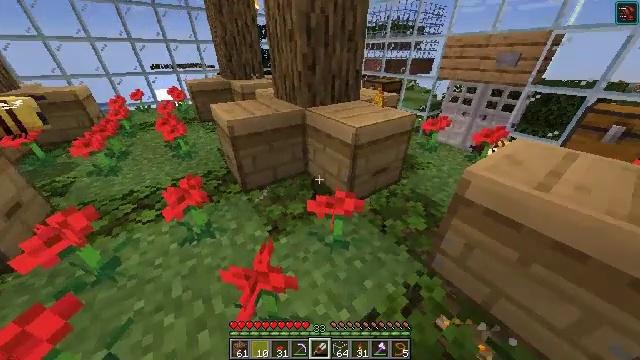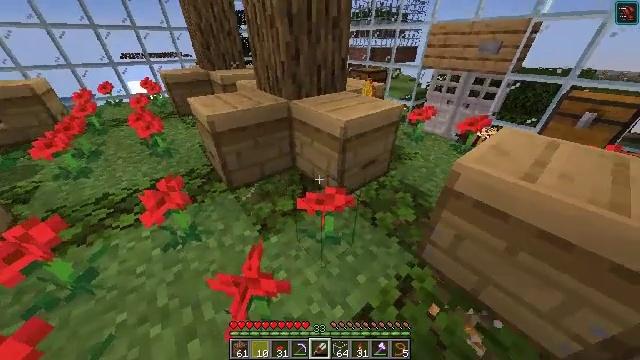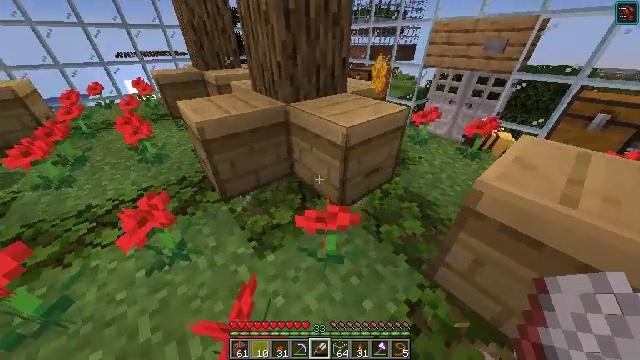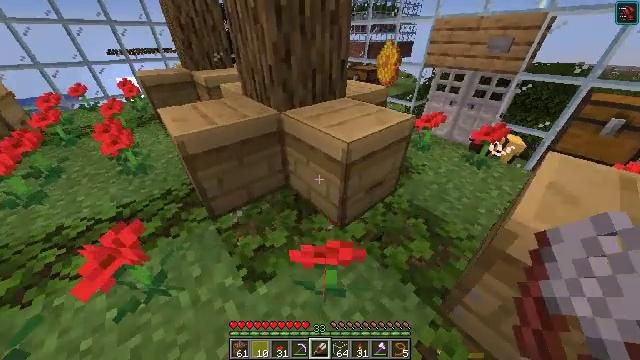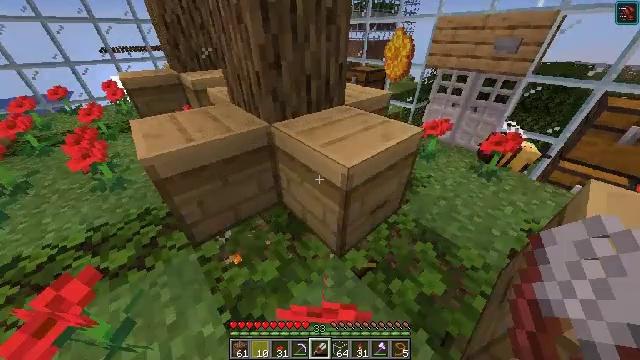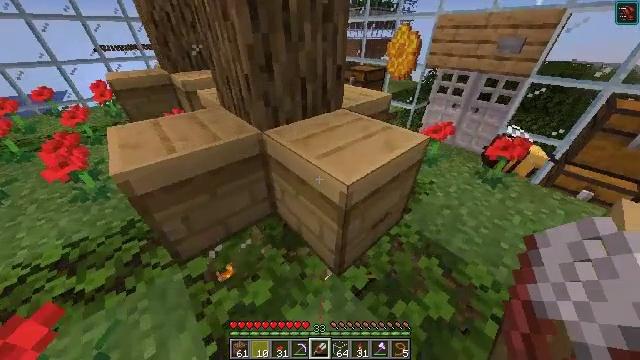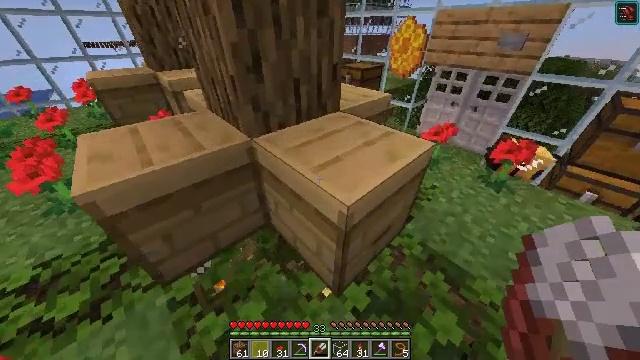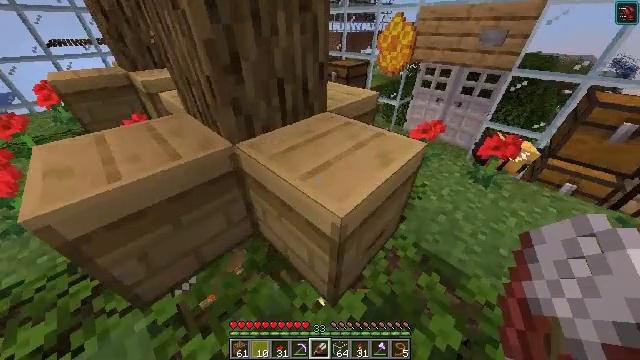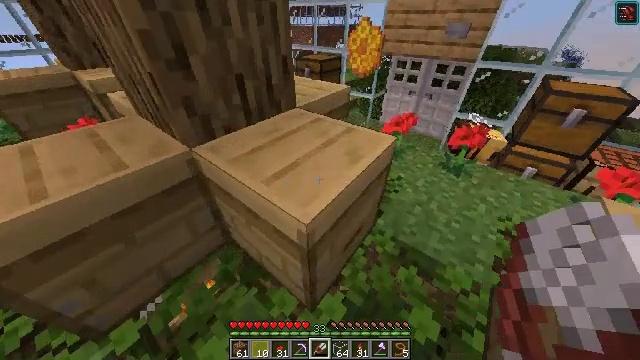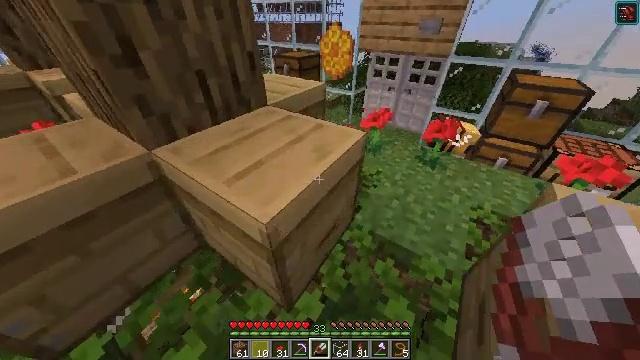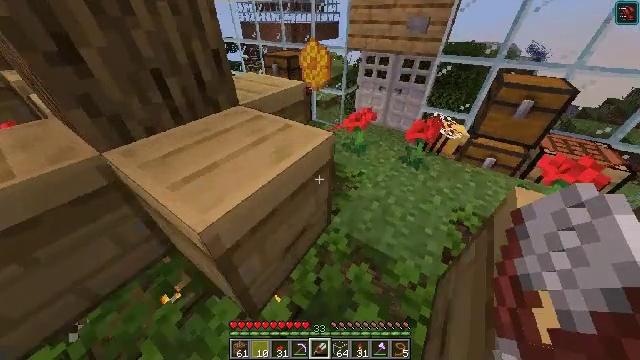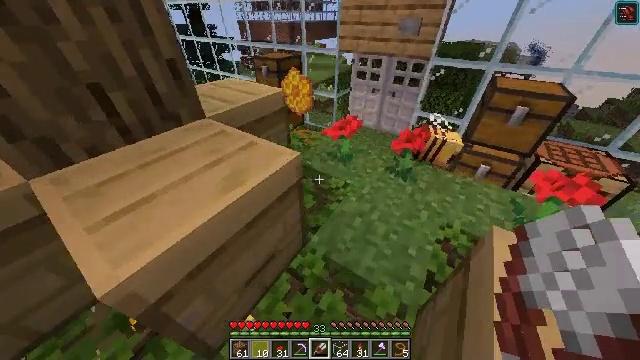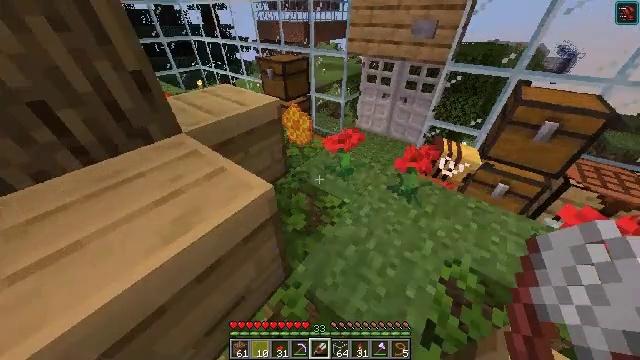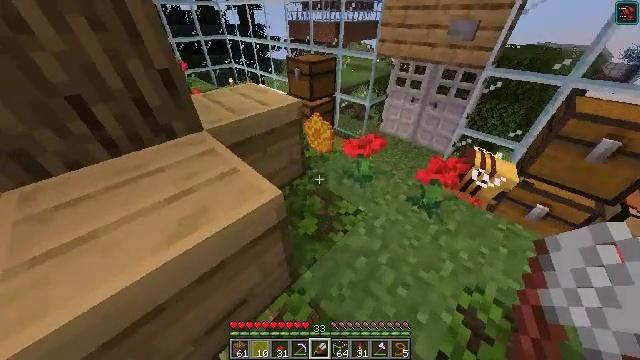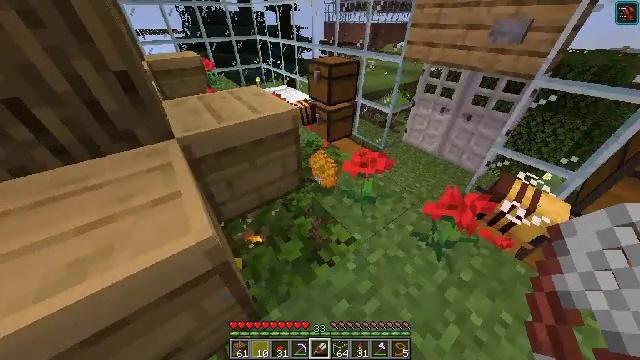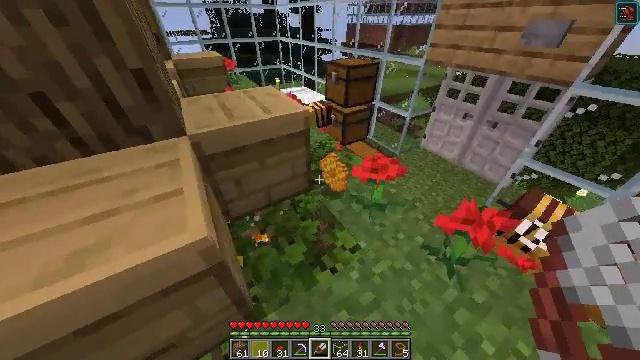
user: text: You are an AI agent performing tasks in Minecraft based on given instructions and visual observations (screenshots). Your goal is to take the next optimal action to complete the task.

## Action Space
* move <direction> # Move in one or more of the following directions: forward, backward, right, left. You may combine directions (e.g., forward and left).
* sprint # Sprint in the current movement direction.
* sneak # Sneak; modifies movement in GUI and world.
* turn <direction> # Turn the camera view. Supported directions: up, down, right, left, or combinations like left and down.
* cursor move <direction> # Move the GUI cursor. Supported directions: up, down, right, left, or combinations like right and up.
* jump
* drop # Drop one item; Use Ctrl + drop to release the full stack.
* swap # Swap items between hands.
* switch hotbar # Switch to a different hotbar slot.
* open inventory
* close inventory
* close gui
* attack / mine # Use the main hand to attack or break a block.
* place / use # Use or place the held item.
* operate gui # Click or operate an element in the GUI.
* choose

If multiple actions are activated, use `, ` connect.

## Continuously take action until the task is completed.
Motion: motion action
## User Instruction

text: Craft a honeycomb block by arranging honeycombs in the crafting grid.
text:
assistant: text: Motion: move forward, turn right and down
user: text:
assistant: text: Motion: move forward
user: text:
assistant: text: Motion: move forward
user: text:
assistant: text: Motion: move forward
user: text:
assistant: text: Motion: move forward
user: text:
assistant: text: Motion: turn right
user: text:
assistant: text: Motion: turn right
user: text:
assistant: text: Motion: move right, turn right and down
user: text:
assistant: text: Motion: move right, turn right
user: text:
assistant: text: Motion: move forward and move right
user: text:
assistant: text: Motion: move forward and move right
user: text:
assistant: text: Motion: move forward and move right, turn left
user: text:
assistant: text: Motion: move forward and move right, turn left
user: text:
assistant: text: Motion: move forward and move right, turn left
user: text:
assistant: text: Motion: move forward and move right, turn left
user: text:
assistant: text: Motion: move forward and move right, turn left
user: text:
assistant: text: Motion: move forward and move right, turn left
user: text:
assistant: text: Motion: move forward and move right, turn left
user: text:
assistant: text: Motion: move forward, turn left and up
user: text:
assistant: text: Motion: move forward, turn left and up
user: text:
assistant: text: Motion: turn left
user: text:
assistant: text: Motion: turn left
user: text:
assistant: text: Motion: turn left
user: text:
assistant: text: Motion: turn left
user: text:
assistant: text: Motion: move forward
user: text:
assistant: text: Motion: move forward, turn left
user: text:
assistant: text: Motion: move forward
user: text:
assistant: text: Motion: move forward
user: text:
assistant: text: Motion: move forward, turn left and up
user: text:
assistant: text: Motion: move forward, turn left and up